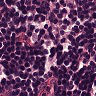
Metastatic tissue present: no